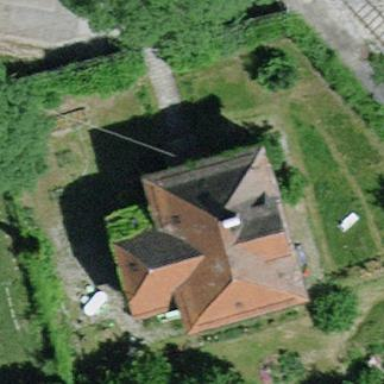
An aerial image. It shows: Detached building.